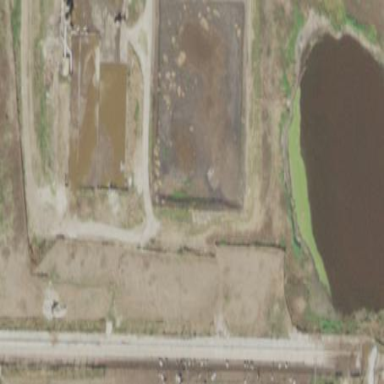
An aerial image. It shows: Dairy farmyard.